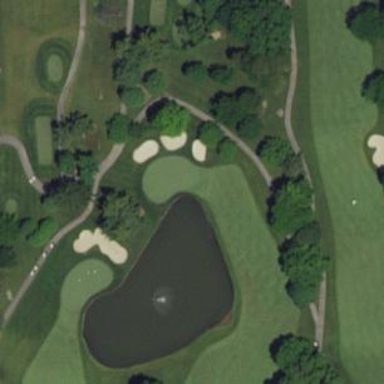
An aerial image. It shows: Water hazard on golf course.